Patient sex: M
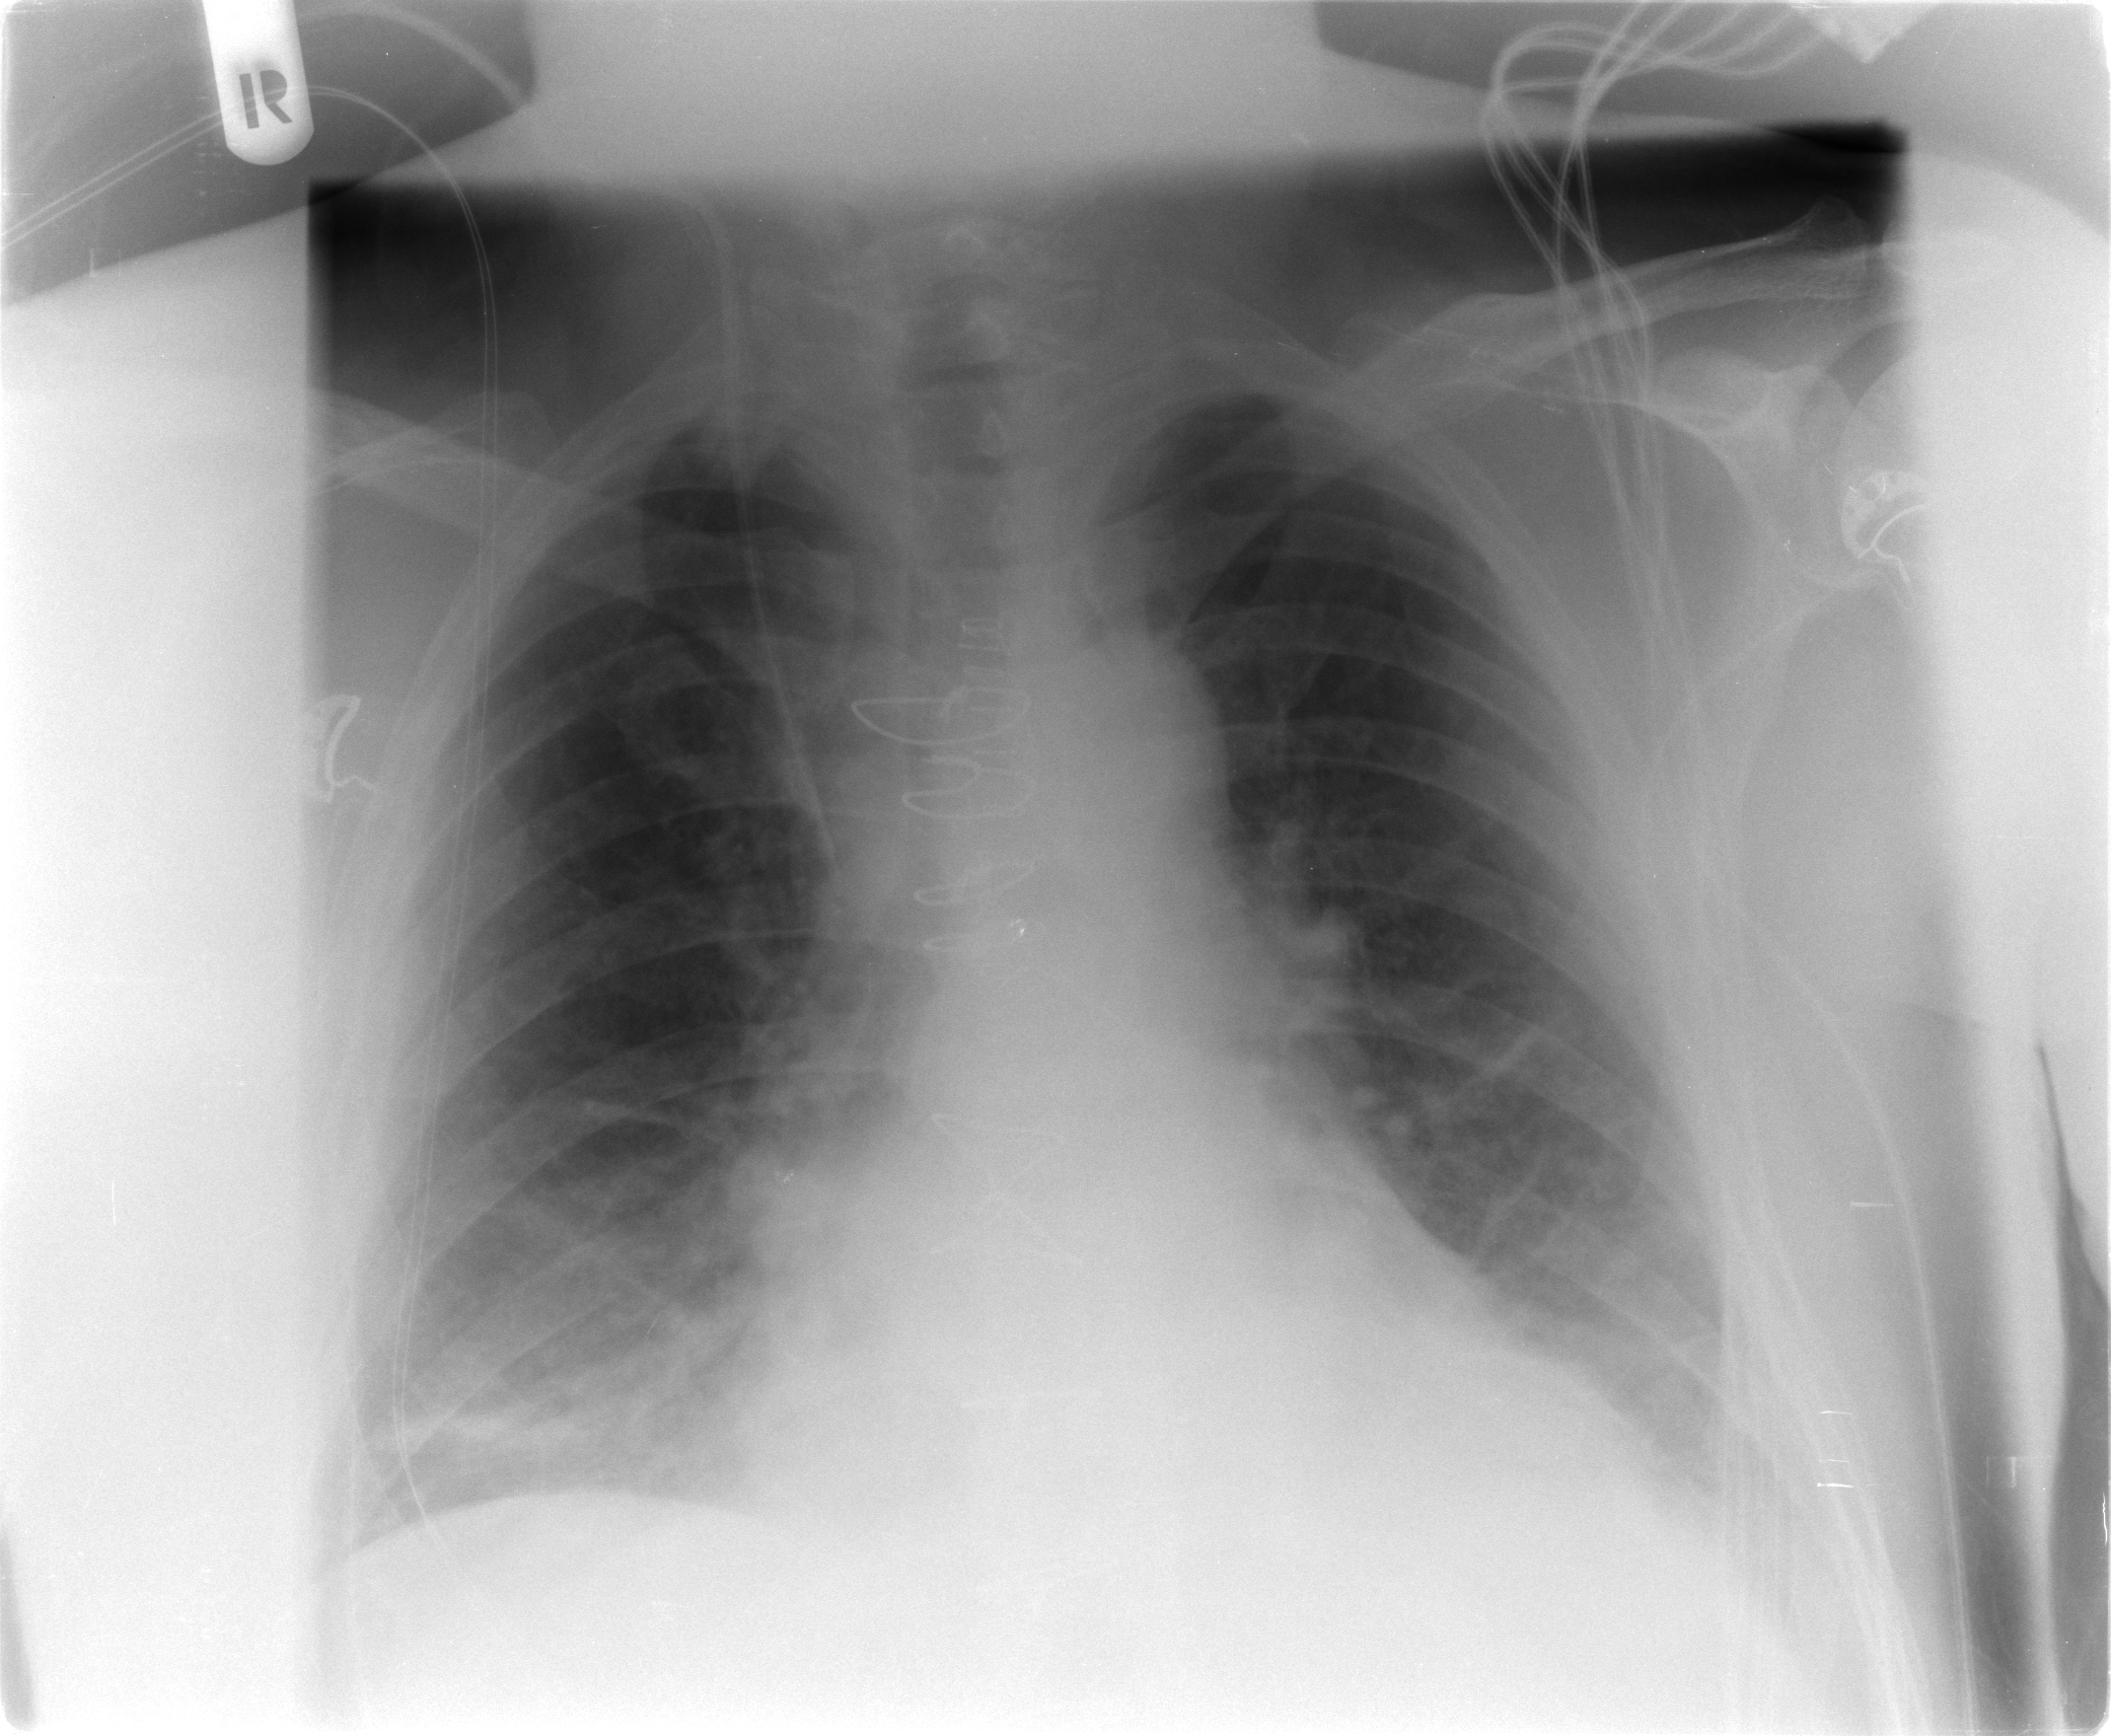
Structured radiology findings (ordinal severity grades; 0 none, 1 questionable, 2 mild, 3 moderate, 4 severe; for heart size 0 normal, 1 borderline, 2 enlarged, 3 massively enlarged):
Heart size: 2
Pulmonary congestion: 2
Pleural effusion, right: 2
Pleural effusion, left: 2
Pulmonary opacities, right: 0
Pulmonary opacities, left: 0
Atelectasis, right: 2
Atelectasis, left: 2